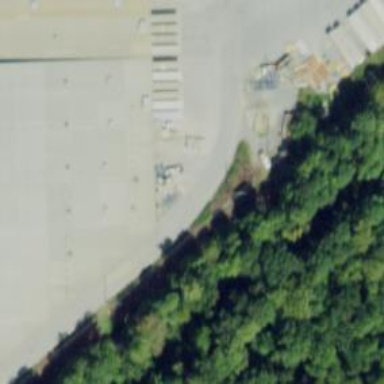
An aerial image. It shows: Industrial substation.